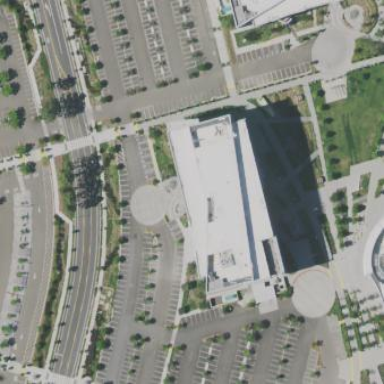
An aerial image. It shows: Office building.